Interaction volume radius: 5 \u00c5
Interaction volume height: 10 \u00c5
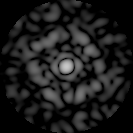
Disorder parameter: 0.7406